Question: I have got an issue with
'''
e.Graphics.DrawString(TextToPrint, Font, Brush, New RectangleF(StartPositionX, StartPositionY, Width, Height))
'''
Let's say I want to print "Hello World" in Arial-20pt at 25mm on the x-axis from the left edge. In addition, I use a version with Arial-50pt.
For that I set
'''
e.Graphics.PageUnit = GraphicsUnit.Millimeter
'''
and
'''
PrintDocument.OriginAtMargins = False
'''
I print a PDF via "PDFCreator" and use the measuring tool of Acrobat Reader.
The position on the y-axis is as desired. Check!
The "H" starts at about 26.6mm (Arial-20pt) / 29.3mm (Arial-50pt).
So I also print a rectangle at the same starting points with
'''
e.Graphics.FillRectangle
'''
and fill it green.
This rectangle starts at 25mm!!
So I assume that there is a sort of margin around the text. On the y-axis it is possible to find the lowest point of the "H" with the help of "CellAscent".
Is there a value/function for the x-axis?
Here is my code:
'''
e.Graphics.PageUnit = GraphicsUnit.Millimeter
PrintDocument.OriginAtMargins = False
TextToPrint = "Hello World"
Font = New Font("Arial", 20)
Brush = Brushes.Black
StartPositionX = 25
StartPositionY = 30
Width = 50
Height = 60
'''
I want to use the exact position of the first left-bottom pixel of the "H" as my starting point. For the y-axis this works:
'''
CellAscent = Font.Size * CSng(Font.FontFamily.GetCellAscent(Font.Style)/ Font.FontFamily.GetEmHeight(Font.Style))
StartPositionY = StartPositionY - CellAscent
'''
After this adjustments I use
'''
e.Graphics.DrawString(TextToPrint, Font, Brush, New RectangleF(StartPositionX, StartPositionY, .Width, .Height))
'''

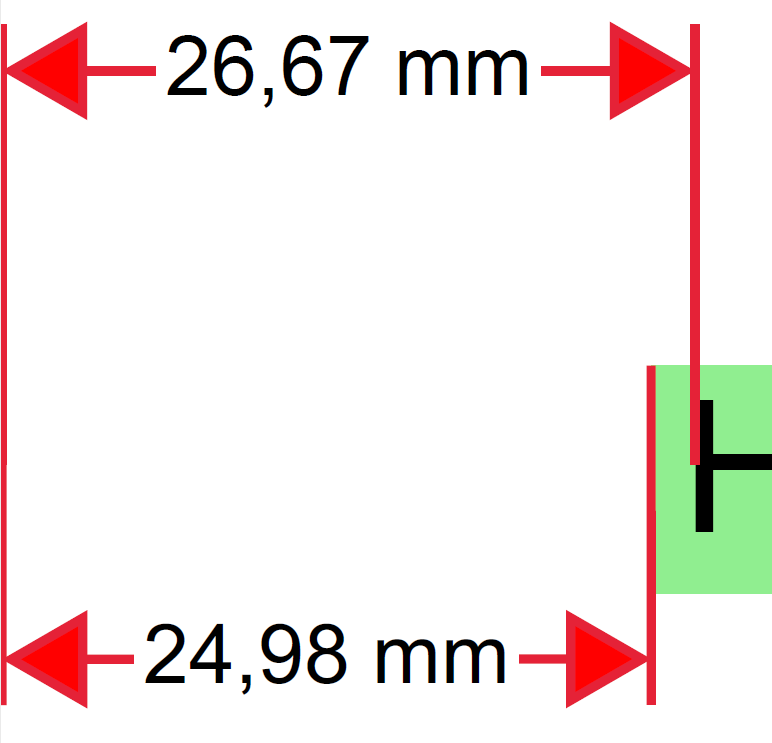
Answer: Solved
<URL>
"To avoid these problems, do the following:
Always pass MeasureString and DrawString a StringFormat object based on the typographic StringFormat (GenericTypographic) .
-and-
Set TextRenderingHint graphics to TextRenderingHintAntiAlias .
These measures disable the extra 1/6 em added at the run ends, avoid the problems of grid fitting by using anti-aliasing
and sub-pixel glyph positioning, and result in perfectly scalable text"
(from: <URL>
'''
DrawString(myText, myFont, myBrush, myPoint, StringFormat.GenericTypographic)
'''